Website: crate-barrel
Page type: billing-address
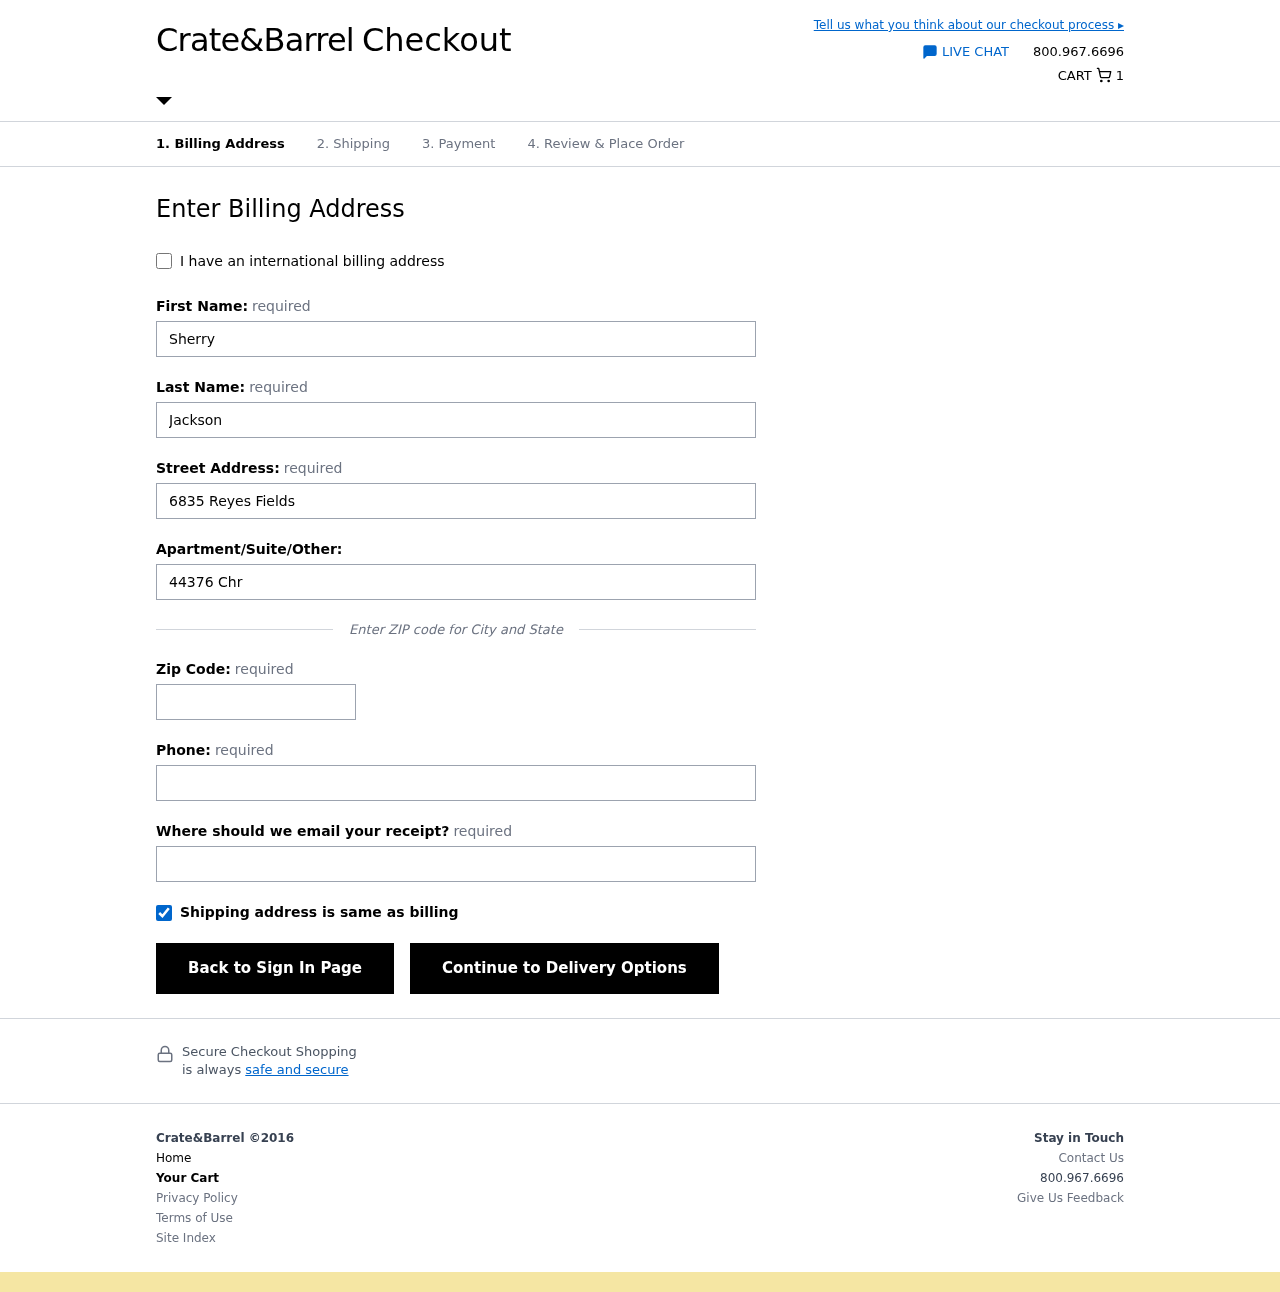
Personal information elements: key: PII_EMAIL
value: sherry_jackson@hotmail.com
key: PII_FIRSTNAME
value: Sherry
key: PII_LASTNAME
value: Jackson
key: PII_PHONE
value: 2078546337
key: PII_POSTCODE
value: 76713
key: PII_STREET
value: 6835 Reyes Fields
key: PII_STREET2
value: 44376 Christina Terrace
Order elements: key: ORDER_NUM_ITEMS
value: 1